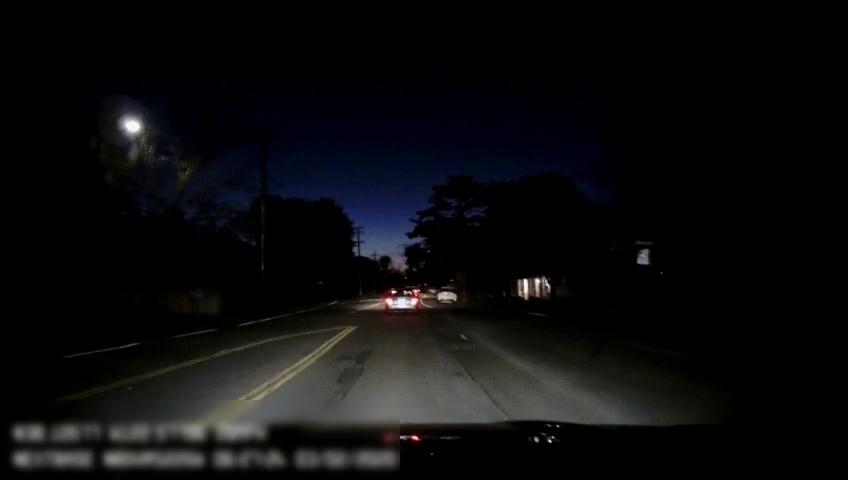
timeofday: Night
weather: Cloudy
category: Drivable Space
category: Vehicles | Car
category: Vehicles | SUV
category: Lanes | Opposite Lane
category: Lanes | Opposite Lane
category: Lanes | Current Lane